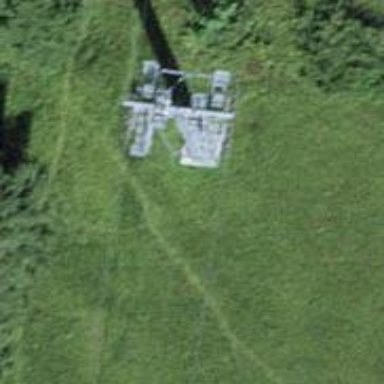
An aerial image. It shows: Pylon used for aerialway.